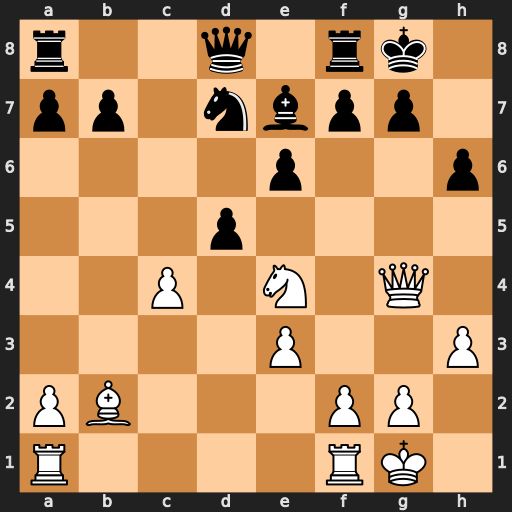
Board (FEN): r2q1rk1/pp1nbpp1/4p2p/3p4/2P1N1Q1/4P2P/PB3PP1/R4RK1
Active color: w
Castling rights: -
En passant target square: -
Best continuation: Qxg7#